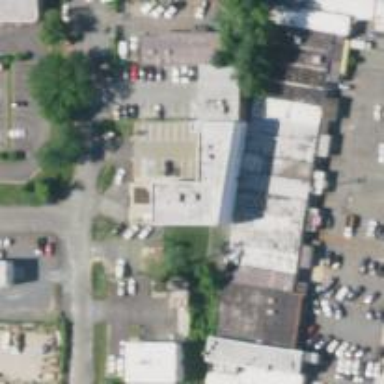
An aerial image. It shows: Commercial building.